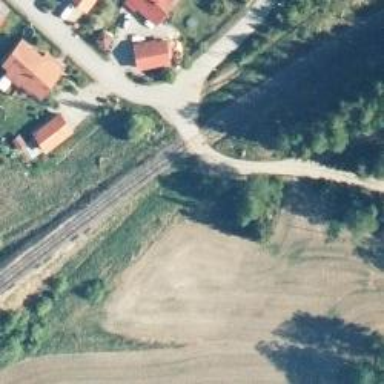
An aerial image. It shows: Level crossing with light signals and saltire markings.